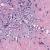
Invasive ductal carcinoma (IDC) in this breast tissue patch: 1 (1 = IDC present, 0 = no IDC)